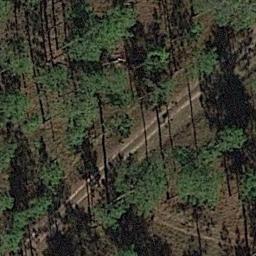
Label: forest